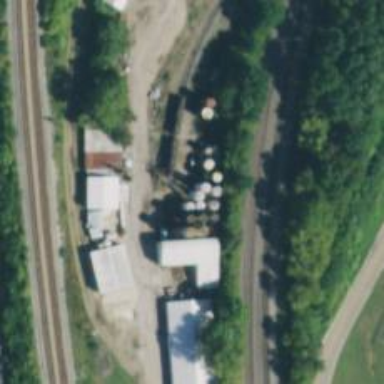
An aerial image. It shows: Silo.